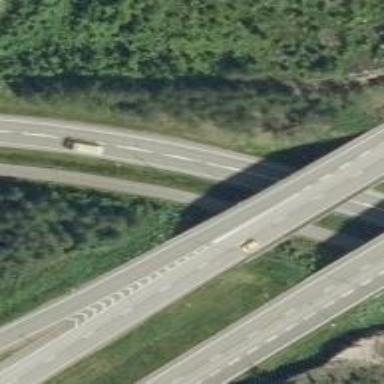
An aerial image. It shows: Motorway junction.